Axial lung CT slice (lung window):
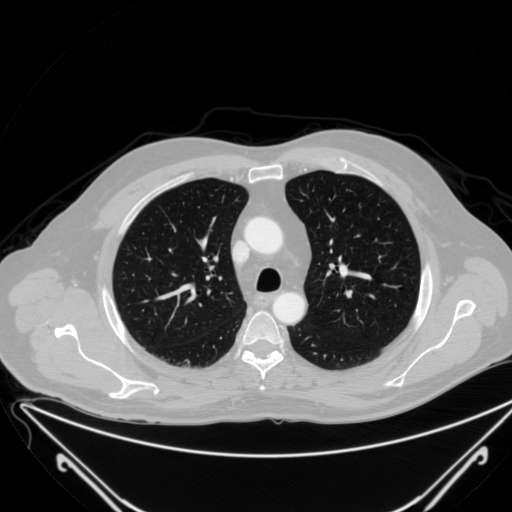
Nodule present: no